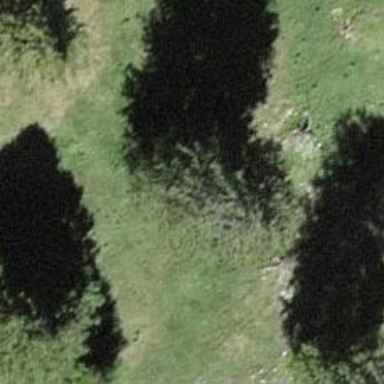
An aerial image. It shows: Needle-leaved tree in nature.